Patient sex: M
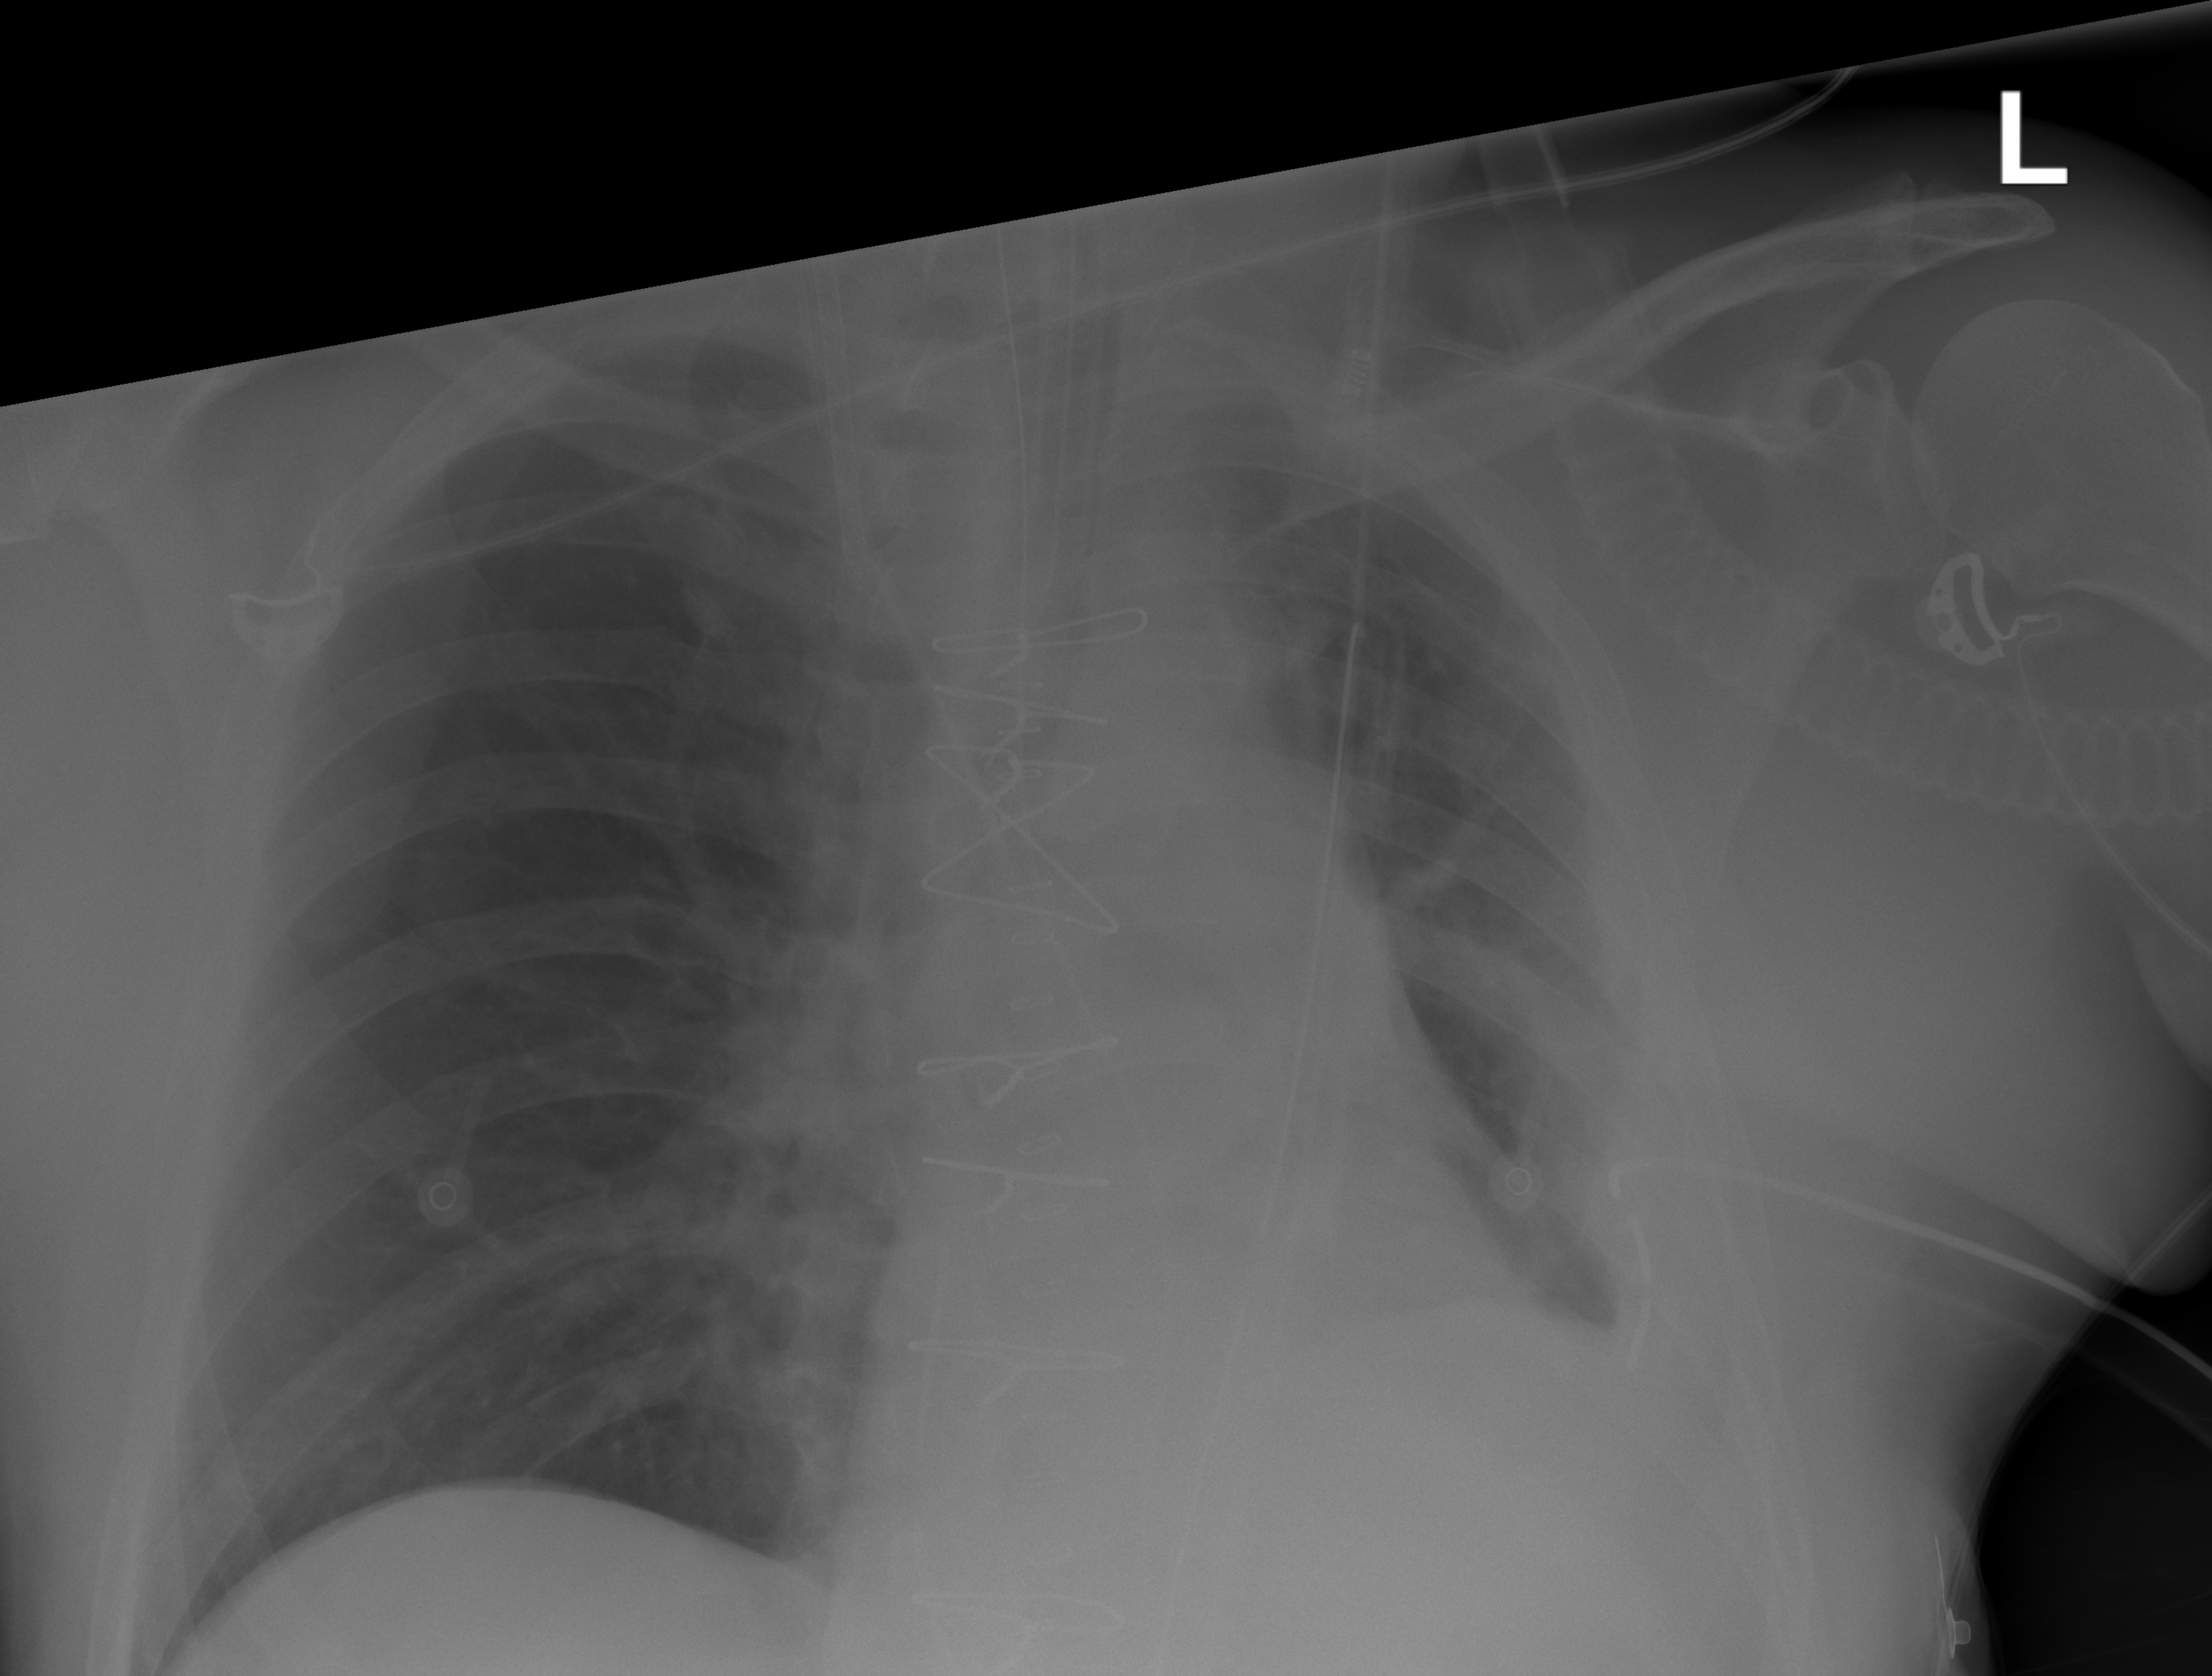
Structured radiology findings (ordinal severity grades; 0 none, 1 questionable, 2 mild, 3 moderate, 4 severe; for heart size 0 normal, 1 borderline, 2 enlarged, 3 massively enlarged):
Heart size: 0
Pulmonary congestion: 0
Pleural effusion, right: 0
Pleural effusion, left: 0
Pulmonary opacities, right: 0
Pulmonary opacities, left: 0
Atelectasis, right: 0
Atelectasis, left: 2